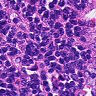
Metastatic tissue present: no